Question: I am trying to create a login page for a cafe shop admin stage. I know how to link to the main form when logging in successfully, but got an exception trying to process the request.
'''
private void btnLogin_Click(object sender, EventArgs e)
{
string UserName, Password;
UserName = txtUserName.Text;
Password = txtPassword.Text;
LoginByUsingRunTimeObject(UserName, Password);
}
private void LoginByUsingRunTimeObject(string UserName, string Password)
{
string connstr = Project304_1.Properties.Settings.Default._20121600ConnectionString;
SqlConnection conn = new SqlConnection(connstr);
SqlCommand cmd = new SqlCommand("Select * t304_users From where userName = @UserName and password = @Password");
cmd.Parameters.AddWithValue("@UserName", UserName);
cmd.Parameters.AddWithValue("@Password", Password);
SqlDataReader rdr;
conn.Open();
rdr = cmd.ExecuteReader();
DataTable dt = new DataTable("Users");
dt.Load(rdr);
if (dt.Rows.Count == 1)
{
frmMain main = new frmMain();
if (dt.Rows[0][8].ToString() == "admin")
{
}
else if (dt.Rows[0][8].ToString() == "staff")
{
}
main.Show();
this.Hide();
}
else
{
}
conn.Close();
conn.Dispose();
cmd.Dispose();
}
'''
But when I run that, I get the following error:
> ExecuteReader: Connection property has not been initialized.

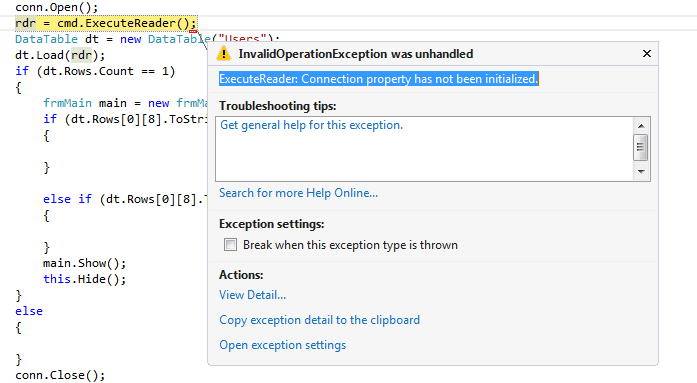
Answer: You aren't setting the 'SqlCommand''s connection. Change your constructor to <URL>.
'''
SqlCommand cmd = new SqlCommand("SELECT * FROM t304_users WHERE userName = @UserName AND password = @Password", conn);
'''
The way you had it, there was no association between the 'SqlCommand' and the 'SqlConnection'.
I also fixed your syntax as suggested in a comment by user @petelids.
There are enough little things here that I'll just repost your code as I'd write it:
'''
string connstr = Project304_1.Properties.Settings.Default._20121600ConnectionString;
using (SqlConnection conn = new SqlConnection(connstr))
{
conn.Open();
using (SqlCommand cmd = new SqlCommand("SELECT * FROM t304_users WHERE userName = @UserName AND password = @Password", conn))
{
cmd.Parameters.AddWithValue("@UserName", UserName);
cmd.Parameters.AddWithValue("@Password", Password);
using (var rdr = cmd.ExecuteReader())
{
DataTable dt = new DataTable("Users");
dt.Load(rdr);
if (dt.Rows.Count == 1)
{
frmMain main = new frmMain();
if (dt.Rows[0][8].ToString() == "admin") // fix this to use a string indexer and not numeric
{
// handle this
}
else if (dt.Rows[0][8].ToString() == "staff") // fix this to use a string indexer and not numeric
{
// handle this
}
main.Show();
this.Hide();
}
else
{
// handle this
}
}
}
}
'''